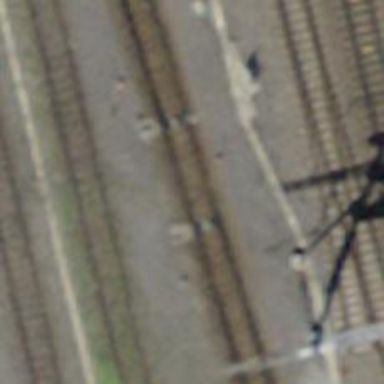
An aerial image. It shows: Railway switch.